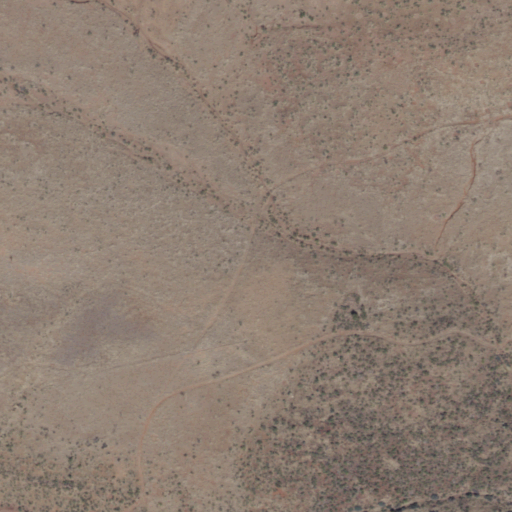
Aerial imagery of depression(s) in Arizona named Red Basin containing only shrub